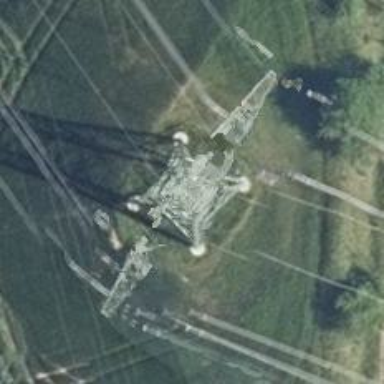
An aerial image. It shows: Lattice structure tower.